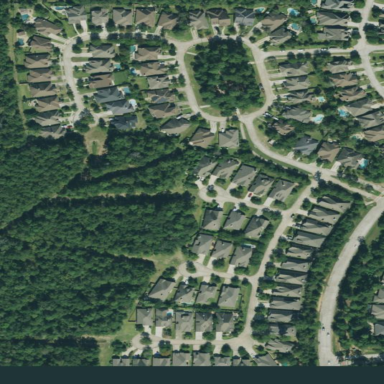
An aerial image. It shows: Residential neighbourhood.